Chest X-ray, AP view. Patient: 48 years old, sex F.
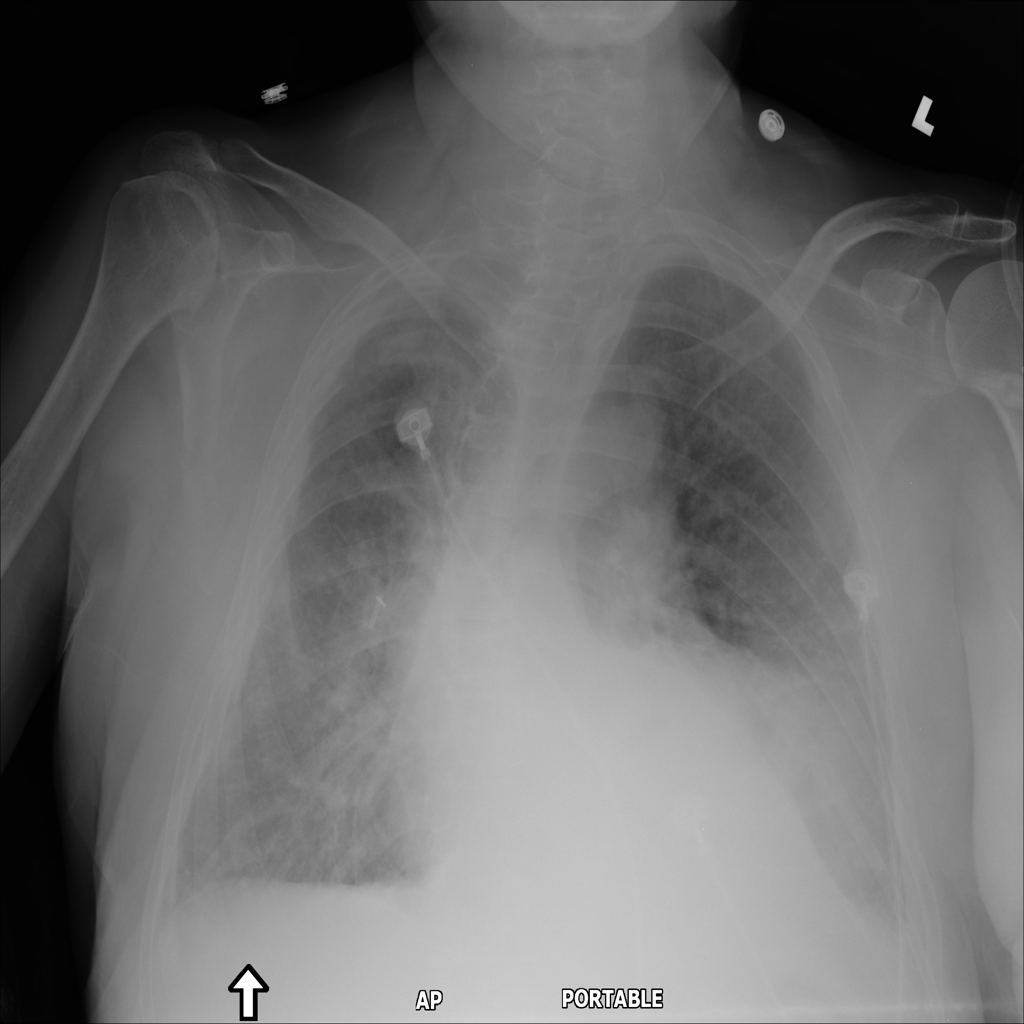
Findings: Atelectasis, Consolidation, Effusion, Infiltration